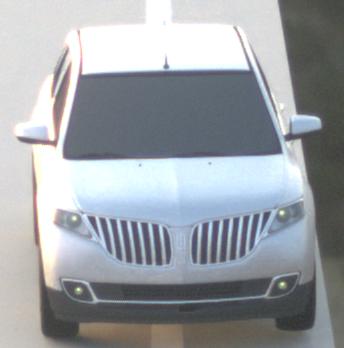
Make: Lincoln
Model: MKX
Detailed model: Gen. 1 CD3
Model produced from: 2010
Model produced until: 2015
Doors: 5
Color: white
Road condition: dry road
Daytime: dawn
Contrast: medium contrast